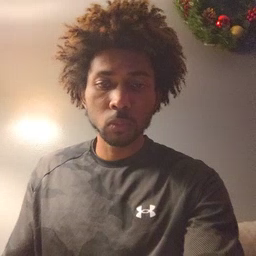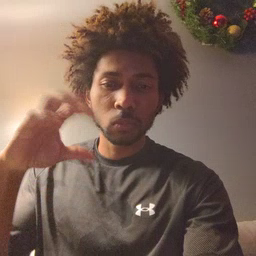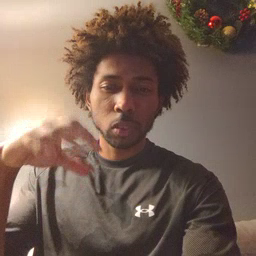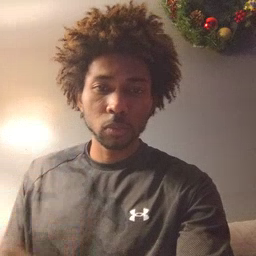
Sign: rain